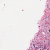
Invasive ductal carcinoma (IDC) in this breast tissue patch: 1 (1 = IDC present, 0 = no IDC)